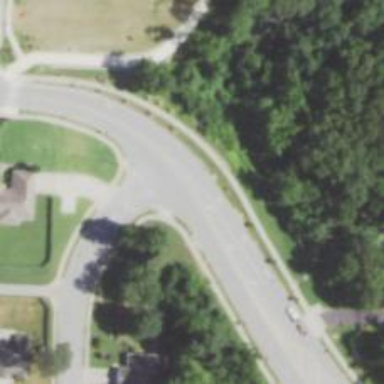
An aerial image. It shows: Tertiary road.